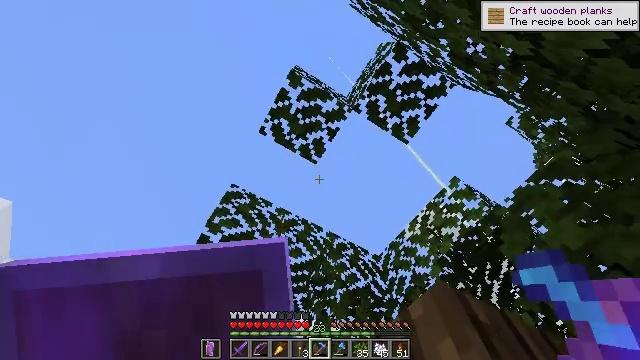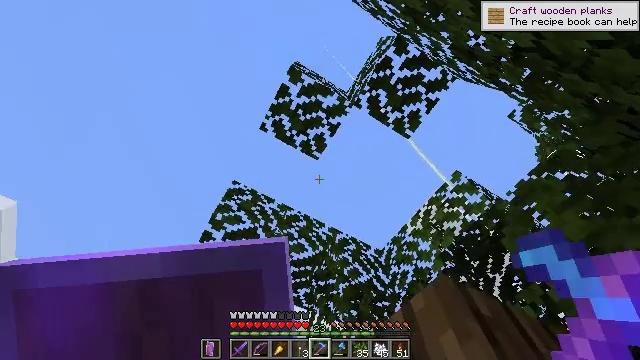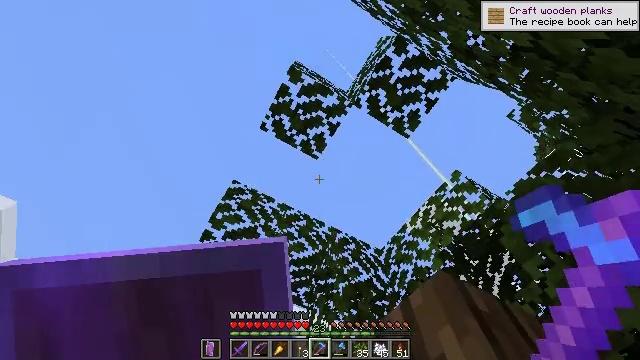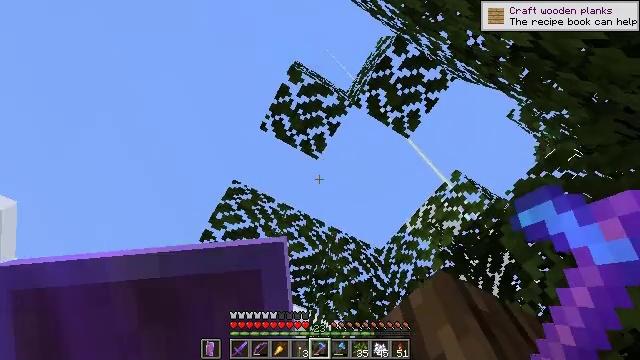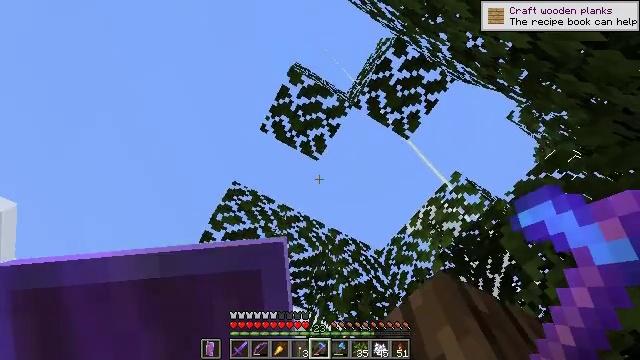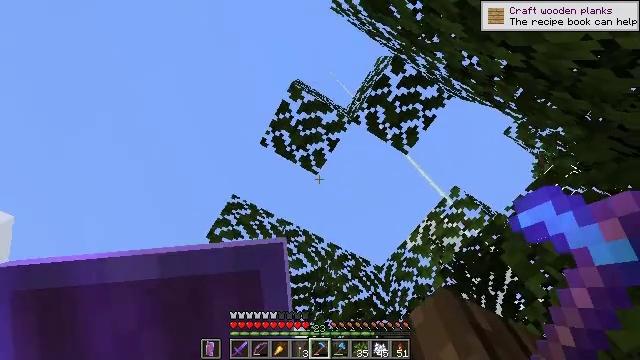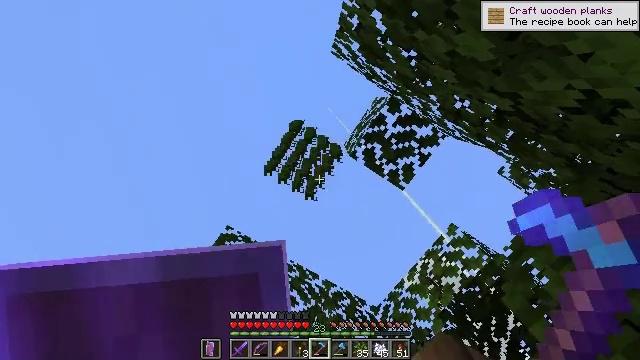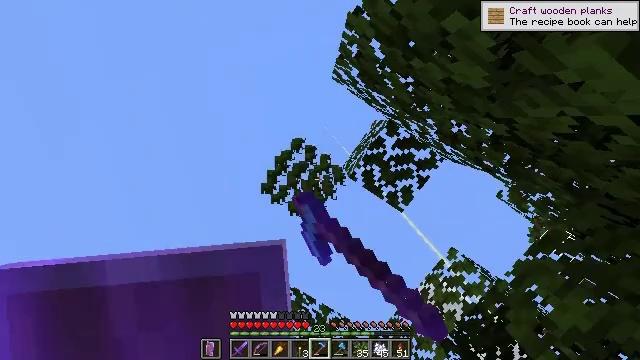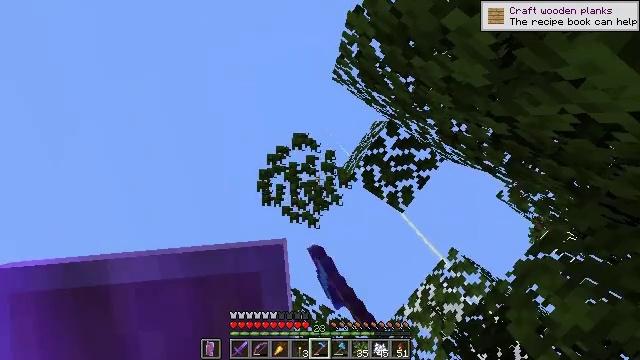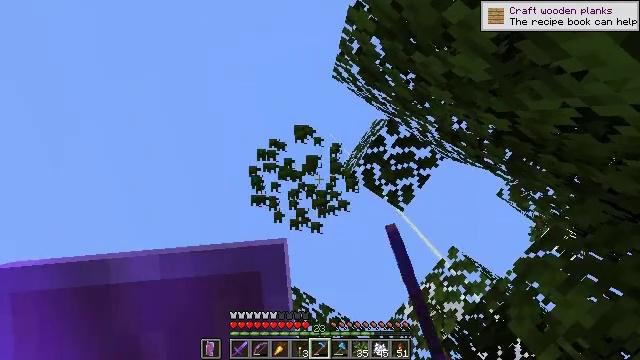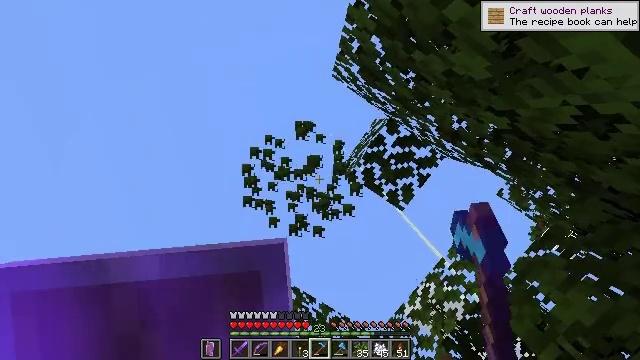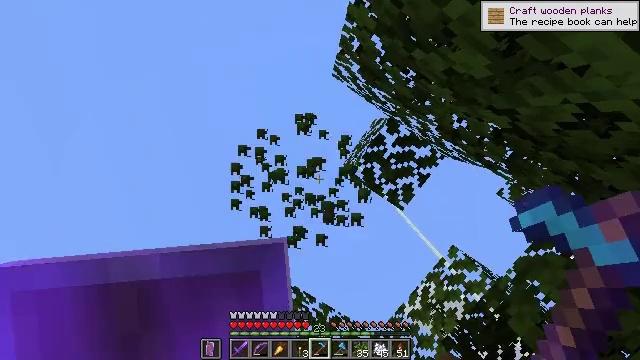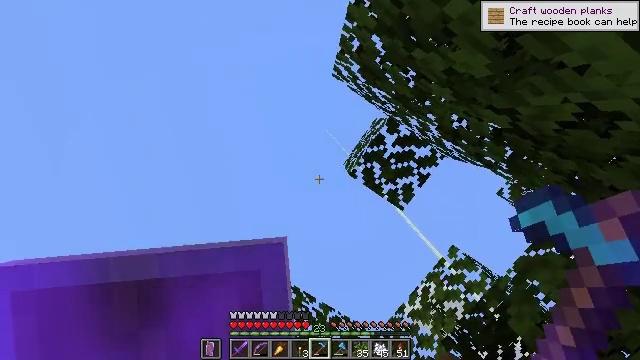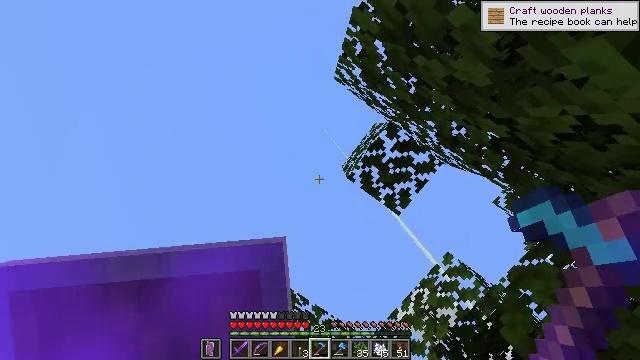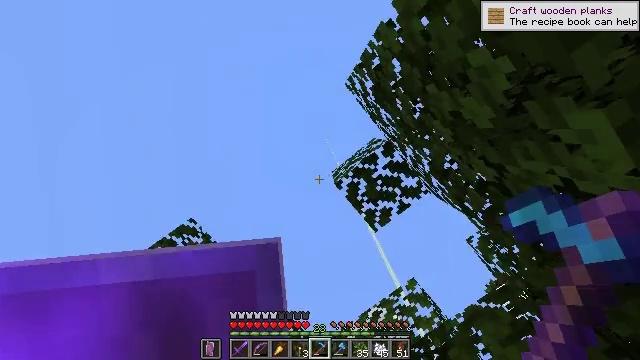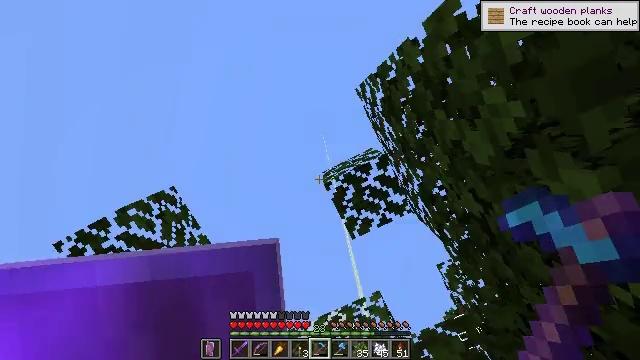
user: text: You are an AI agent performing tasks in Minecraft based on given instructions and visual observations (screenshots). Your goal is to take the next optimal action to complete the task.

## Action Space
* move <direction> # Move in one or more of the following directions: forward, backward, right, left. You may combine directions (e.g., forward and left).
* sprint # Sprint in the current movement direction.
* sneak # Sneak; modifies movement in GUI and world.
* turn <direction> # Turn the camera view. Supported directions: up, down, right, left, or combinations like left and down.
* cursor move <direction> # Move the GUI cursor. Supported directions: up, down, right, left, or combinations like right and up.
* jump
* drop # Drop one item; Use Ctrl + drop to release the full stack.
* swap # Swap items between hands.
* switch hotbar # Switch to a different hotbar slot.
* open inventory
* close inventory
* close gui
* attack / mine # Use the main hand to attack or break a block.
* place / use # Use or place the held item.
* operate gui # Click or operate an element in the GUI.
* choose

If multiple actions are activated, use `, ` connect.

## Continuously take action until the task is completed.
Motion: motion action
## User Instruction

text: Break oak leaves from the trees.
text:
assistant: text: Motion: sneak, attack / mine
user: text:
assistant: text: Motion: sneak, attack / mine
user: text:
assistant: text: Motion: sneak, attack / mine
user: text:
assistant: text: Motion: sneak, attack / mine
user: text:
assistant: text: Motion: sneak, turn up, attack / mine
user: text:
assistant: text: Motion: sneak, turn right and up, attack / mine
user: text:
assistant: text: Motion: sneak, turn up, attack / mine
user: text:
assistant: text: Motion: move forward, sneak, attack / mine
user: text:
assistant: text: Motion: sneak, attack / mine
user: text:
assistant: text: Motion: sneak, attack / mine
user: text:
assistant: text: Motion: sneak, attack / mine
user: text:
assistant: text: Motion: sneak, attack / mine
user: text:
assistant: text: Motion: sneak, turn right, attack / mine
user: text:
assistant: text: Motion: move left, sneak, turn right, attack / mine
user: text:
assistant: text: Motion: move left, sneak, turn right, attack / mine
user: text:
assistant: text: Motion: move left, sneak, turn right and down, attack / mine
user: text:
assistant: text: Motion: move left, sneak, turn right, attack / mine
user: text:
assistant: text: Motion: move left, sneak, turn right and down, attack / mine
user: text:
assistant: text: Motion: move left, sneak, turn right and down, attack / mine
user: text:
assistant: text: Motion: move left, sneak, turn right and down, attack / mine
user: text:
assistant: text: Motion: sneak, attack / mine
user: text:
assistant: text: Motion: sneak, attack / mine
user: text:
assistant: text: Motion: sneak, attack / mine
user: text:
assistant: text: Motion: sneak, turn left, attack / mine
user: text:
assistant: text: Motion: move left, sneak, turn left and down, attack / mine
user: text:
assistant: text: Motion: move left, sneak, turn left and down, attack / mine
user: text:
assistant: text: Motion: move left, sneak, turn left and down, attack / mine
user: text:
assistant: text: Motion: move left, sneak, turn left and down, attack / mine
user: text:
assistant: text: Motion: move left, sneak, turn down, attack / mine
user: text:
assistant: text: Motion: move left, sneak, attack / mine